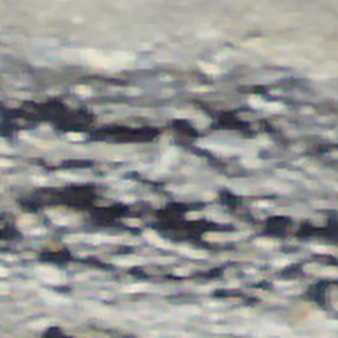
Label: other